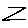
Label: zigzag